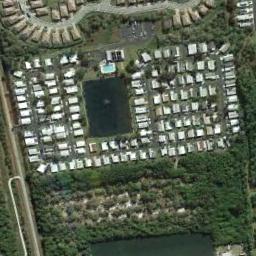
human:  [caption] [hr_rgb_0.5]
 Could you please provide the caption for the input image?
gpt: The mobile home park has lots of neatly allotted white mobile homes, A lake and a swimming pool and some other residential areas are next to the mobile home park .

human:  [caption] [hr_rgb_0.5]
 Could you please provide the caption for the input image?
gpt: The mobile home park is next to some trees .

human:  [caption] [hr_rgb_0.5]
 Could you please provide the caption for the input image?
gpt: There are moving homes in this rectangular area .

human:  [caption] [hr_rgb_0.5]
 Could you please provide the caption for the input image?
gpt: There are many trees in the mobile home park .

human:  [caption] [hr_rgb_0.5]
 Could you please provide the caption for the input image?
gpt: There are many white buildings around a lake in the mobile home park .